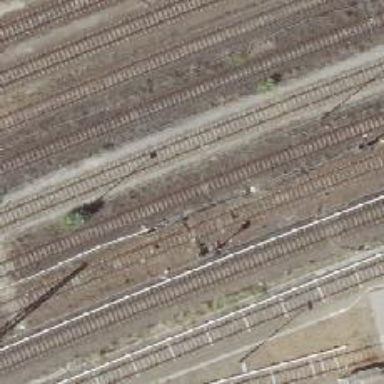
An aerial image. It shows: Railway signal.